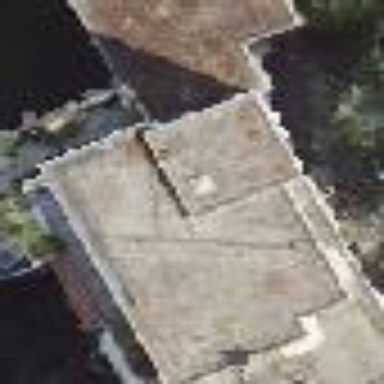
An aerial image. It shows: Apartment building with flat roof.